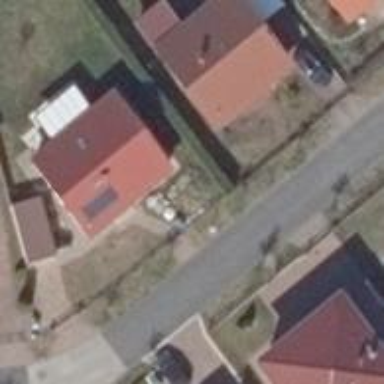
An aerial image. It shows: Footway along the road.